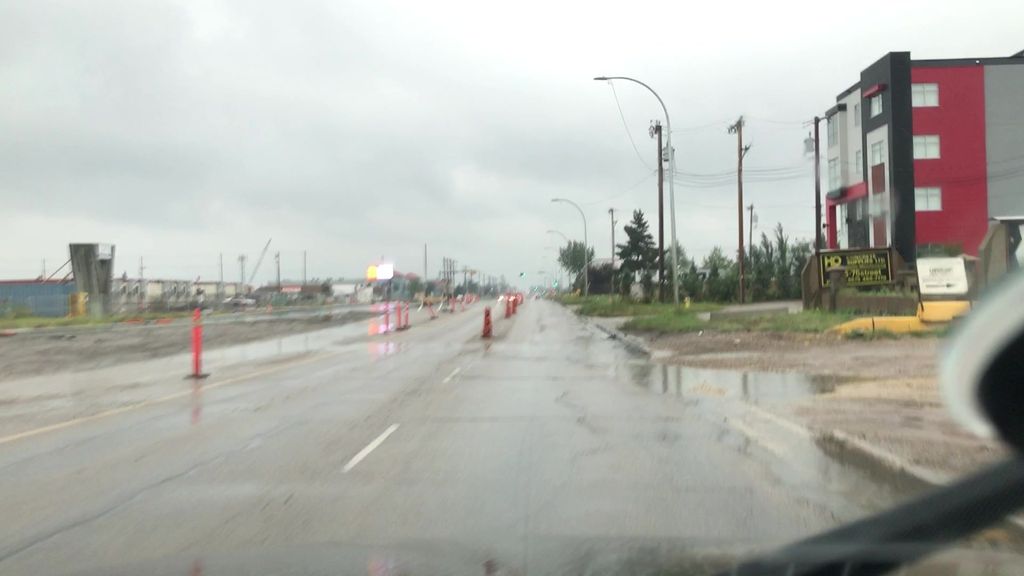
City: edmonton